Question: I have a problem when I click a button to change the content of right_pan(JPanel) nothing happens;
I have 3 JPanel:
pan_glob therein lies the other two:
right_pan and left_pan(are integrated into the main JFrame named "main" see screenshot),and another external JPanel named cree_client (contains text box).

I'd like when I click a button, the content of cree_client(JPanel) is loaded into right_pan(JPanel).
I tried this but it does not work :
'''
private void jMenuItem23ActionPerformed(java.awt.event.ActionEvent evt) {
cree_client cc=new cree_client();
this.right_pan.removeAll();
this.right_pan.validate();
this.right_pan.add(cc);
this.right_pan.revalidate();
'''
}
ANY helps ?
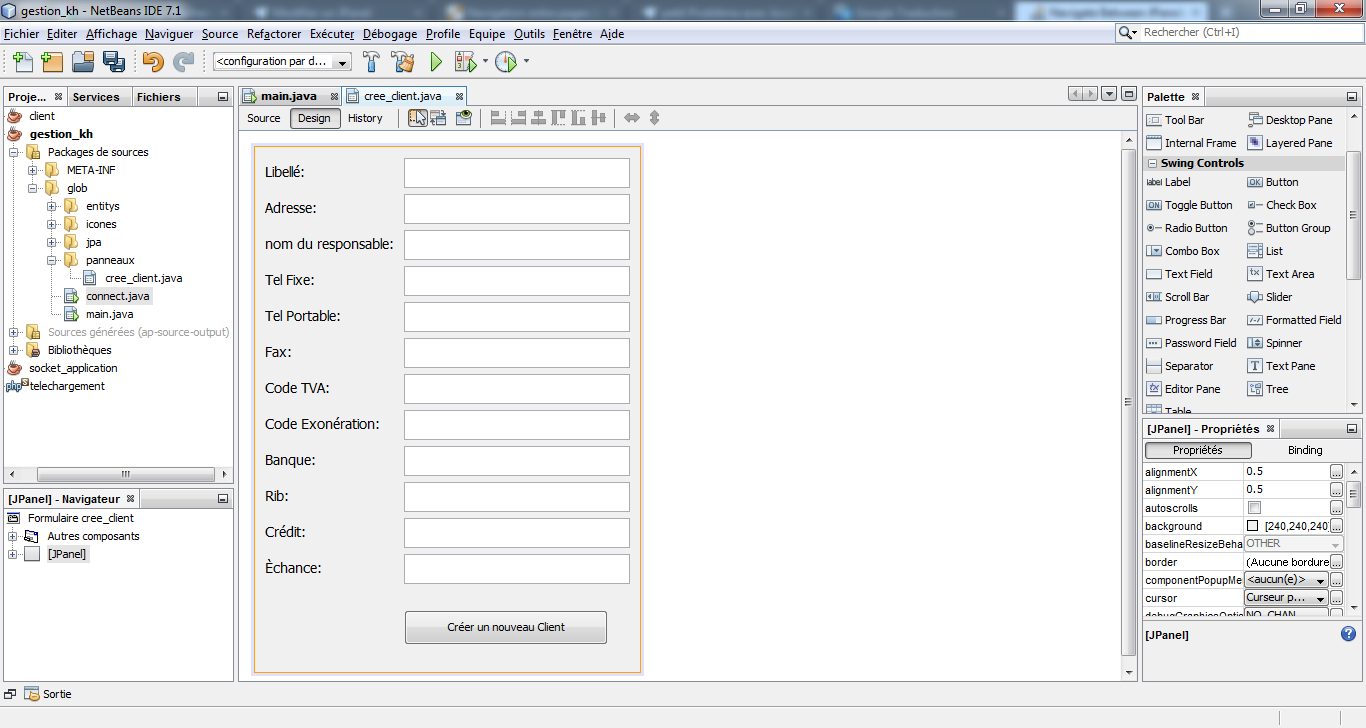
Answer: First rule of using any UI toolkit: don't remove/add children to control visibility. It never works very well in almost any UI toolkit. It requires more work on the toolkit to properly handle it, and that goes double for Swing. Instead use either visibility, or I bet what you should use is a 'CardLayout'. A panel with a 'CardLayout' will allow you to flip between several screens:
'''
public class StackPanel extends JPanel {
CardLayout layout = new CardLayout();
public StackPanel() {
super();
setLayout( layout );
}
public addStack( String name, JComponent child ) {
add( name, child );
}
public void showStack( String name ) {
layout.show( this, name );
}
}
CardLayout layout = new CardLayout();
StackPanel stack = new StackPanel();
stack.addStack( "panelOne", panelOne );
stack.addStack( "panelTwo", panelTwo );
...
JButton someButton = new JButton( new AbstractAction("Next" ) {
public void actionPerformed(ActionEvent evt ) {
stack.showStack( "panelTwo" );
}
} );
'''
If you don't want to flip between two or more screens, then you can use 'setVisible()' to hide and show the different screens just as well.